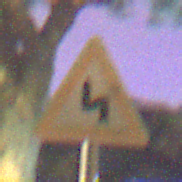
Verkehrszeichen: DoppelkurveZunaechstLinks
Umgebung: Outdoor, Suburban
Tageszeit: Night
Wetter: PartlyCloudy
Licht: Artificial
Jahreszeit: NotSpecified
Kontrast: HighContrast